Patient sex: F
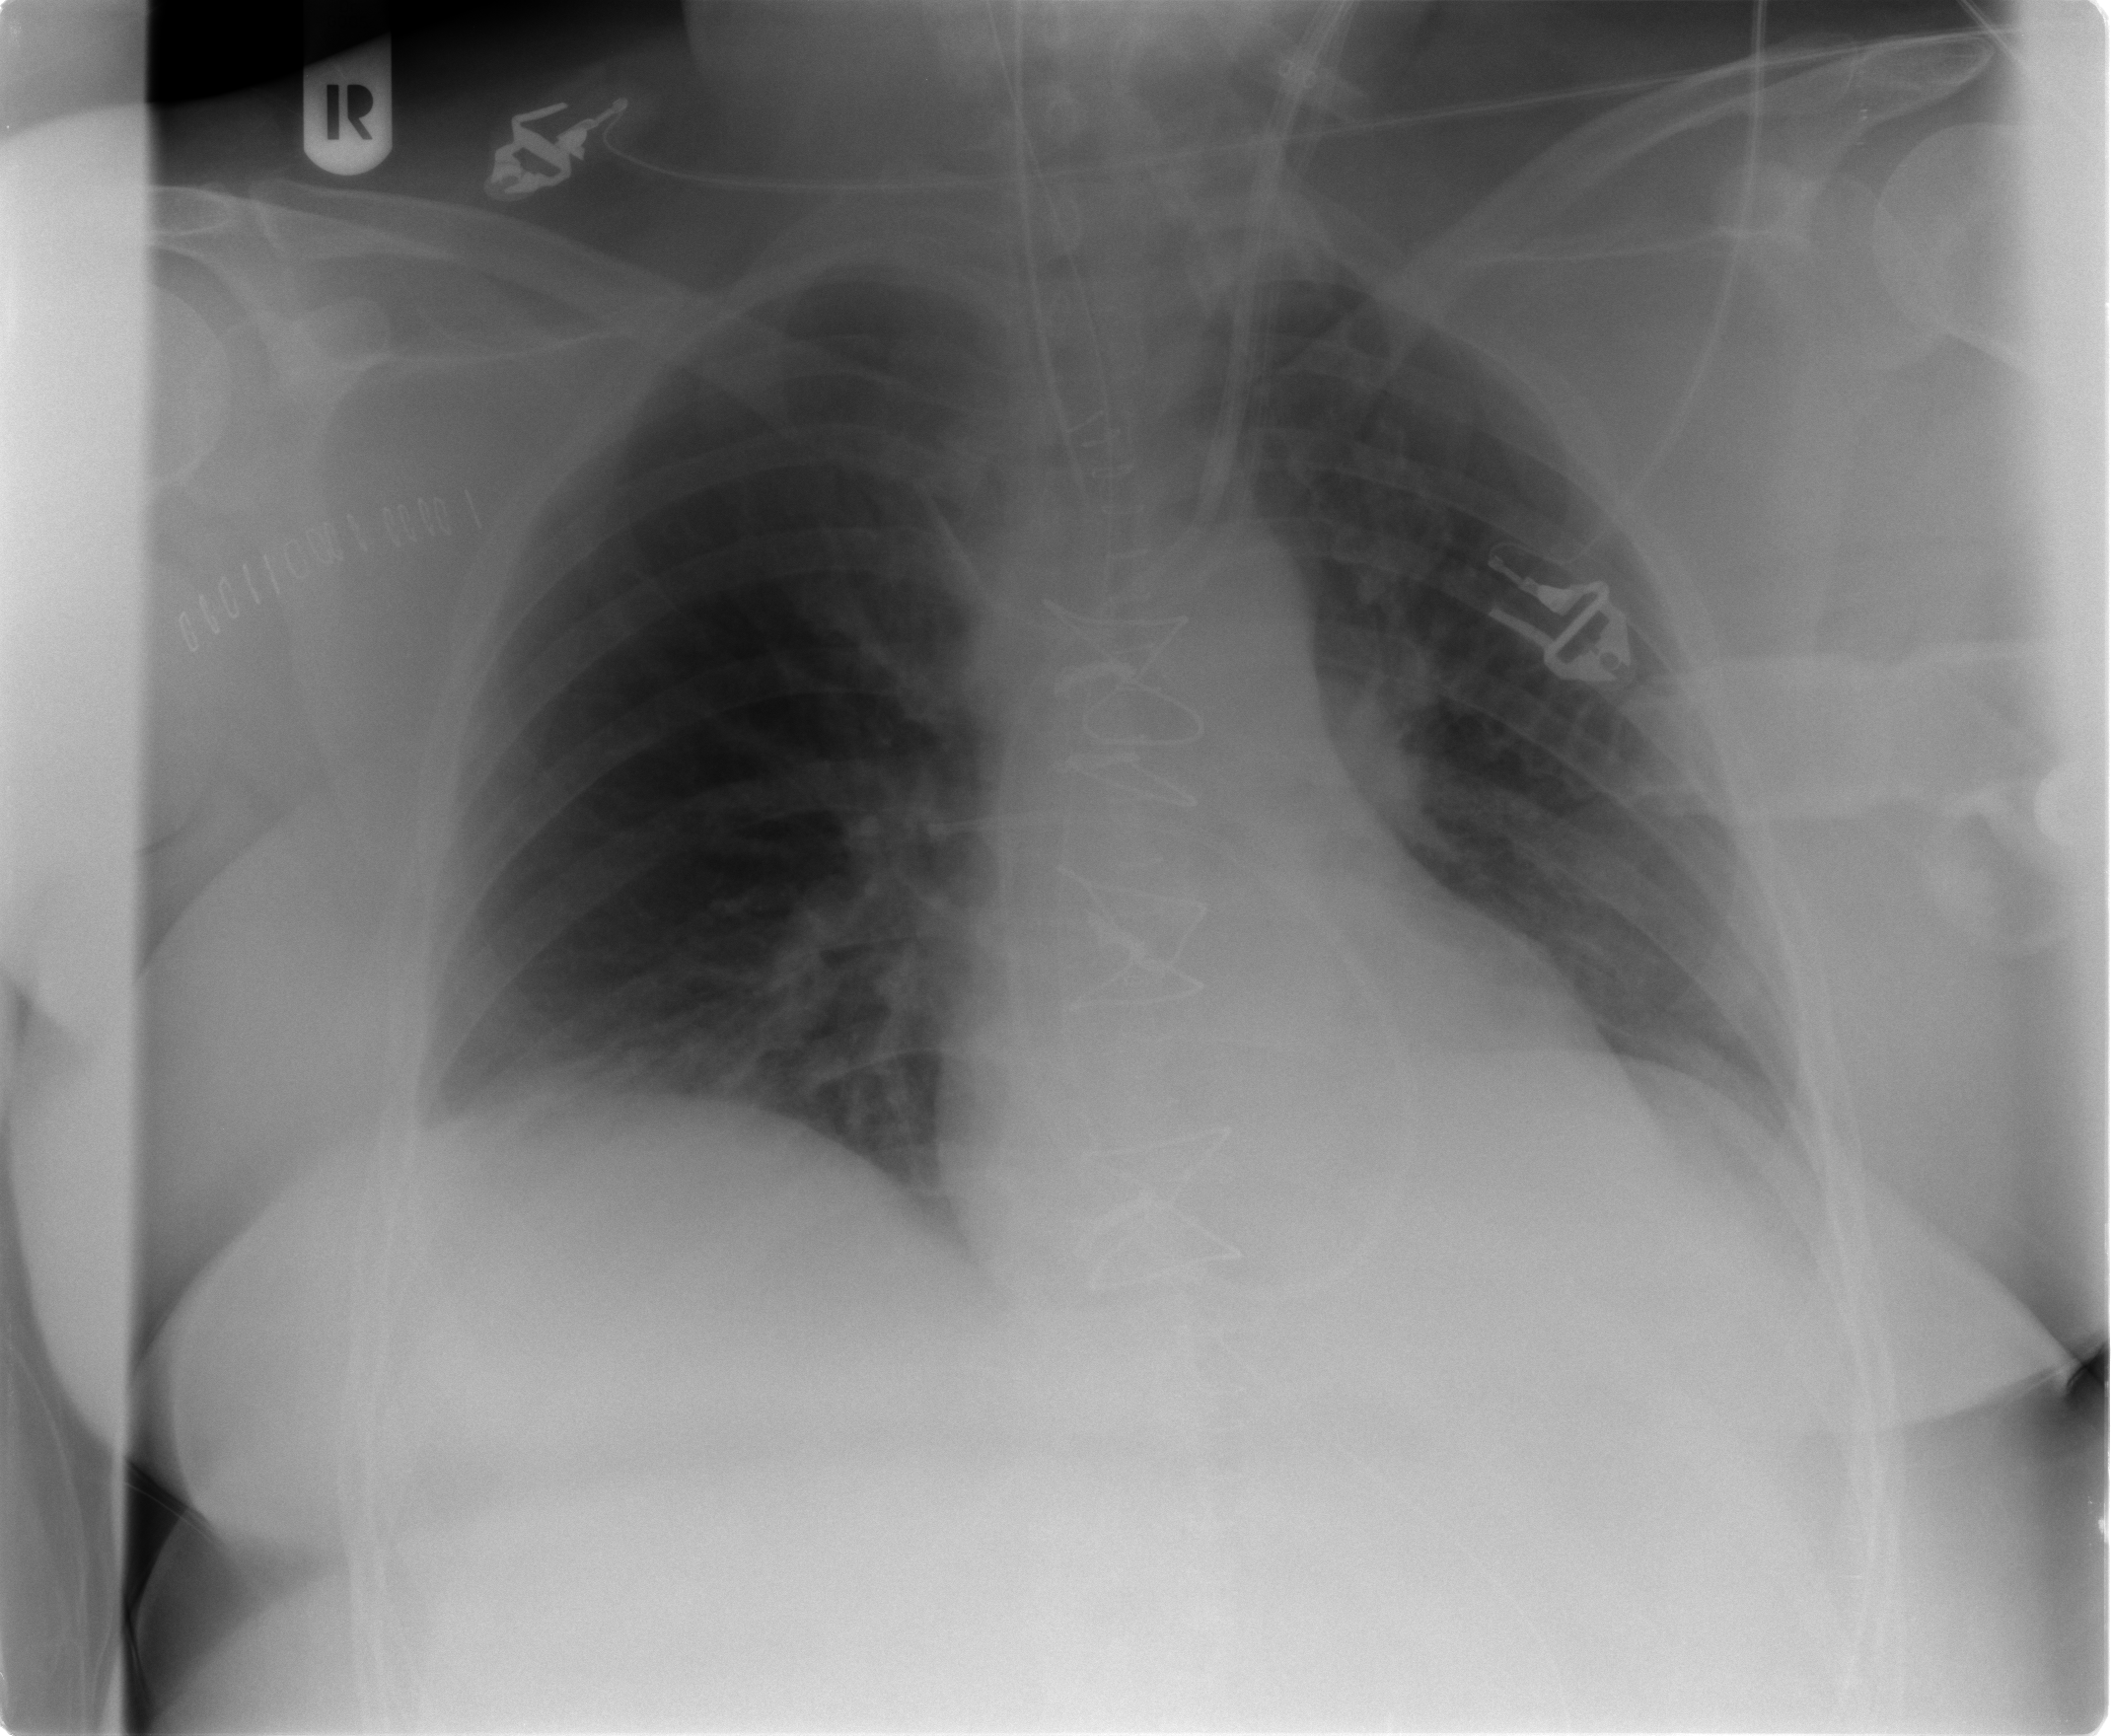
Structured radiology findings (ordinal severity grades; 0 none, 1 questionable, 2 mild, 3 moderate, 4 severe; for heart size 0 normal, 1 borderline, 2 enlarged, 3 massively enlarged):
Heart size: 0
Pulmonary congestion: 1
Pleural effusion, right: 1
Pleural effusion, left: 0
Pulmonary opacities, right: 1
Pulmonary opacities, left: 1
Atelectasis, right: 2
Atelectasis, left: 2